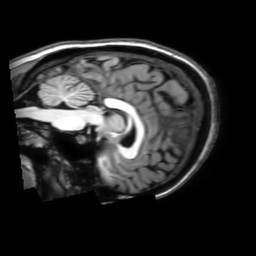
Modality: T1w
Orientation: sagittal
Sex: female
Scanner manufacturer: philips
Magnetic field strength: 3 T
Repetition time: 0.01233 s
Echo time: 0.003478 s